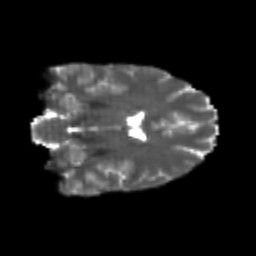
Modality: T2w
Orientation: coronal
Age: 20
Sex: female
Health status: healthy
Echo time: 0.074 s